Question: I create this richiesta.html:
'''
<HTML>
<BODY>
<table border> //create a simple table
<tr>
<td>
<form ACTION="richiesta.asp"> //open the file richiesta.asp
<table> //start a table format
<tr><td><input name="cognome" size="20"/></tr> //contain a input text
</table>
</form>
</td>
</tr>
<td><input type="submit" value="Invia"></td><td> // contein a button to send value to DB
</table>
</BODY>
</HTML>
'''
I create richiesta.asp:
'''
<HTML>
<BODY>
<%
cognome = Request.Form("cognome")
%>
<%
Session.timeout = 1 //Check the session
If IsObject(Session("iscrizioni")) Then
Set conn = Session("iscrizioni")
Else
Set conn = Server.CreateObject("ADODB.Connection") //Check the connection
conn.open "iscrizioni"
Set Session("iscrizioni") = conn
End If
%>
<%
If Stato = "" Then
SQL="INSERT INTO iscrizioni (Cognome) VALUES ("SQL=SQL & "'" & cognome & "', "SQL=SQL ")
response.write(SQL) //
conn.execute(SQL) // Insert value
conn.close //Close the connection
%>
'''
//
// End Page
I want to insert in the BD Anagrafica, table Anagrafica the name of a student.
DB structure:

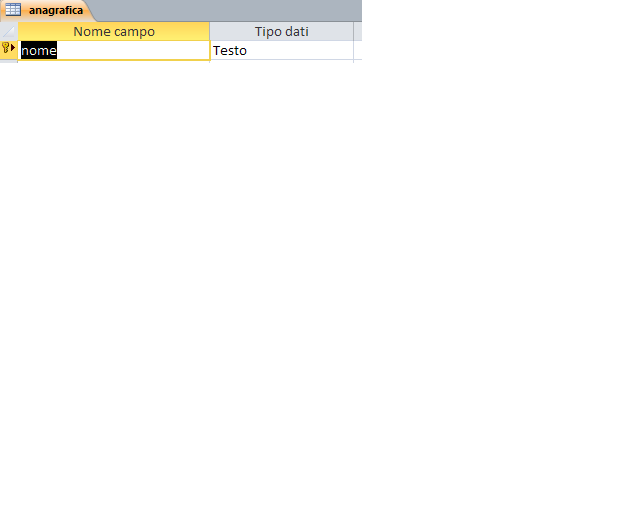
Answer: HTML Form 'action' should be a valid (relative/absolute) url and 'not a physical location'.
Also the input control and submit button should be inside form for default form submit.
Please change your '<form>' tags action attribute
'''
<form action="riciesta.asp" >
<table>
<tr><td><input name="cognome" size="20"/></td></tr>
<tr><td><input type="submit" value="submit"/></td></tr>
</table>
</form>
'''